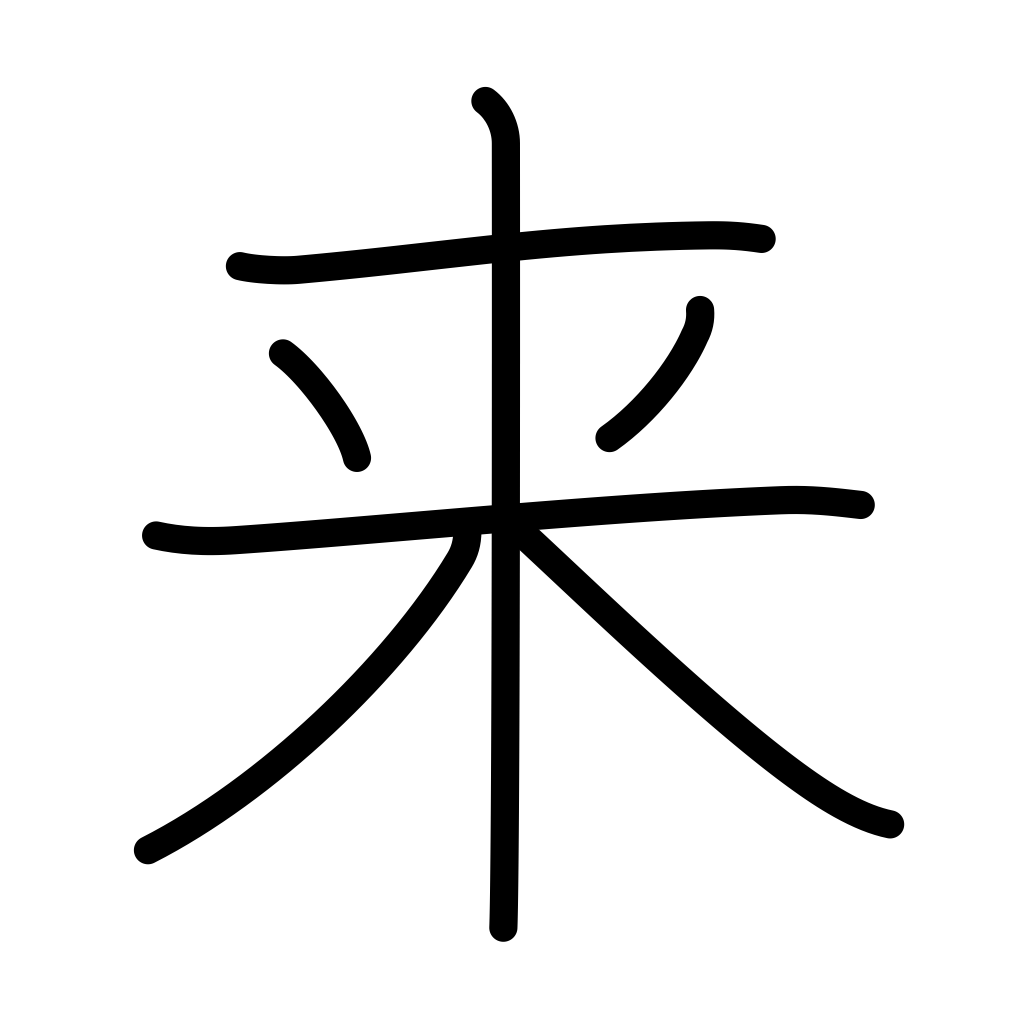
Meaning: come, due, next, cause, become